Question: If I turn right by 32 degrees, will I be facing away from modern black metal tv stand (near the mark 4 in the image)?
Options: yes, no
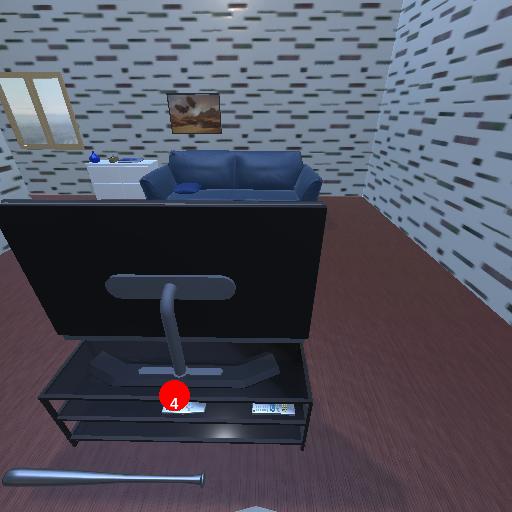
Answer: yes